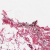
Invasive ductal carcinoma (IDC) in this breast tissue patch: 0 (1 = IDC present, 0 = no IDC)